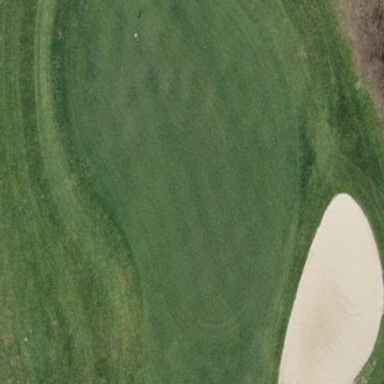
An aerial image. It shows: Golf green.